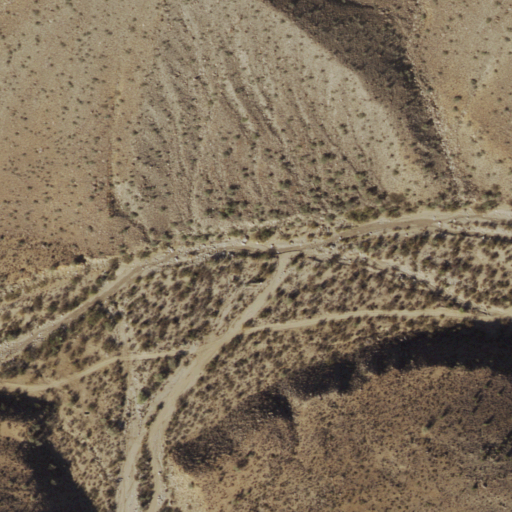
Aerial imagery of valley in Arizona named Cone Wash containing only shrub